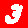
Digit: 3